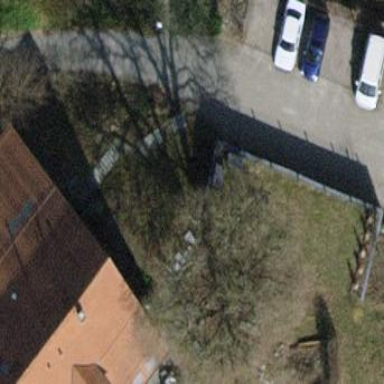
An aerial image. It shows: Terrace building.